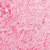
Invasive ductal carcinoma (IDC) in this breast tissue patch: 0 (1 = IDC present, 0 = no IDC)